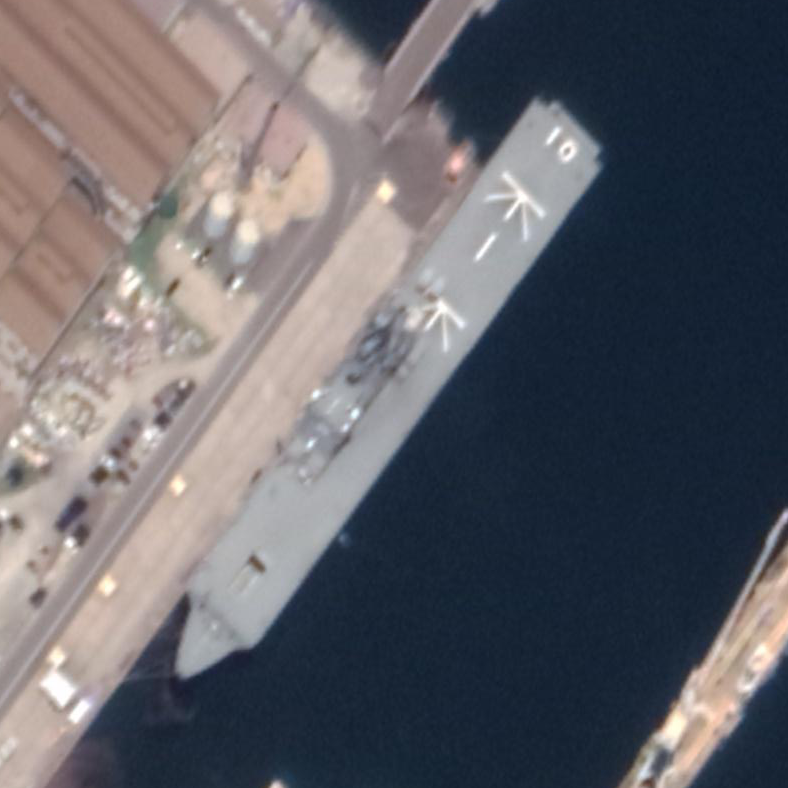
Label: Osumi-class_landing_ship